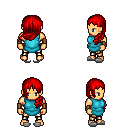
a pixel art fantasy rpg character, male body template, human, tanned skin, teal tunic, gold greaves, red left-swept hairstyle, leather bracers, white slippers, four views (front, back, left, right), 2x2 character sprite sheet, small pixel art, hard edges, no anti-aliasing